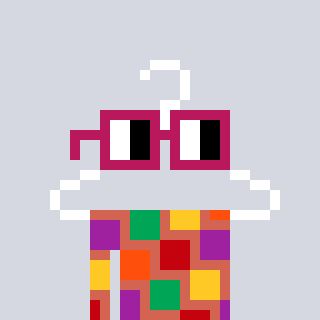
a pixel art character with square dark red glasses, a hanger-shaped head and a peachy-colored body on a cool background